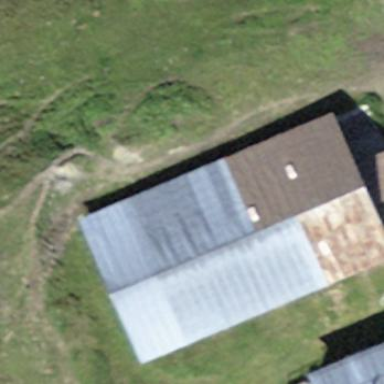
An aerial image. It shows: Farm building.